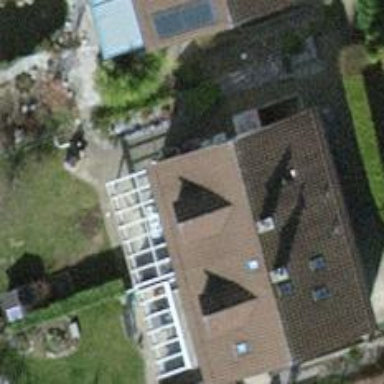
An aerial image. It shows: Semidetached house with gabled roof.